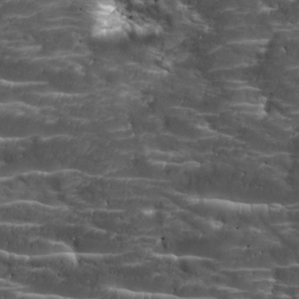
Label: non_frost